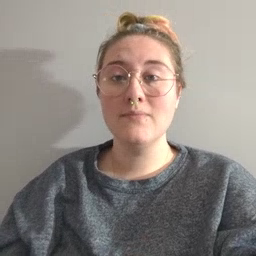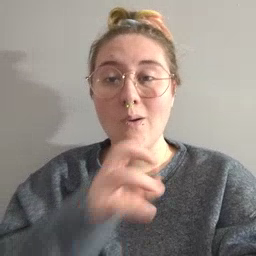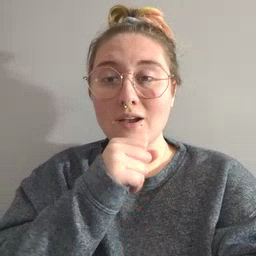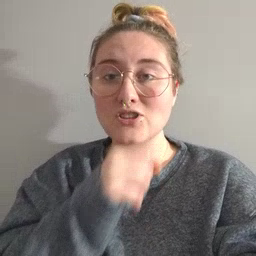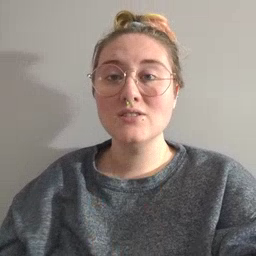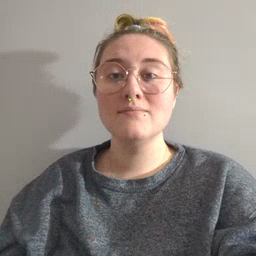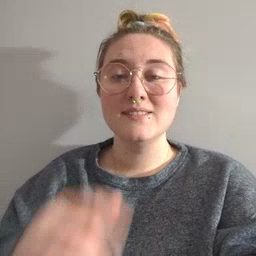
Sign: orange